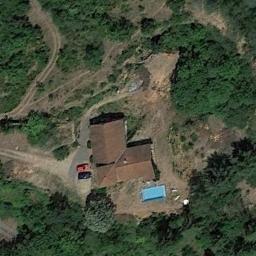
Label: residential